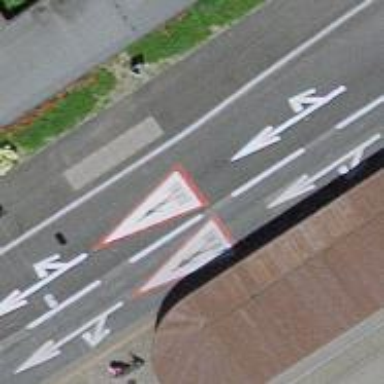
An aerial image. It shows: Public transport stop position.